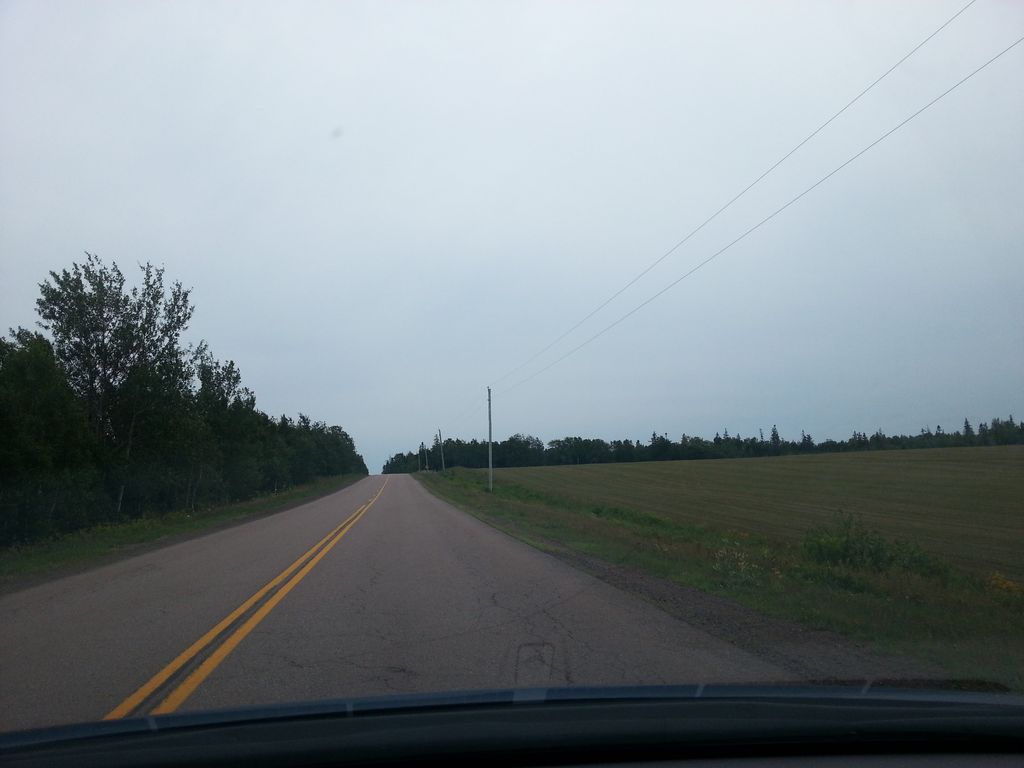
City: charlottetown